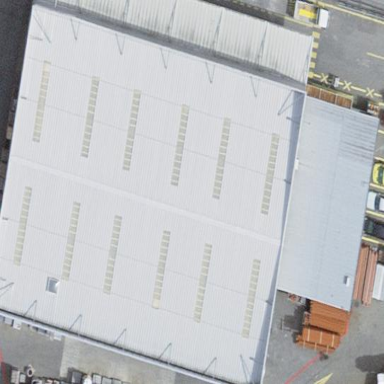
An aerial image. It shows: Industrial building.